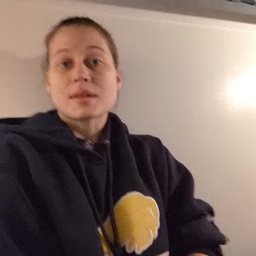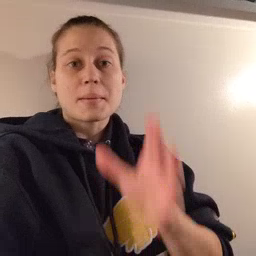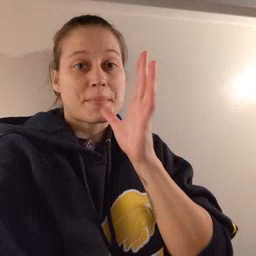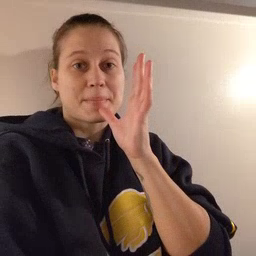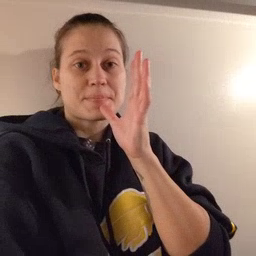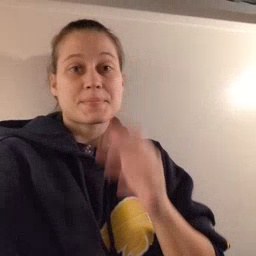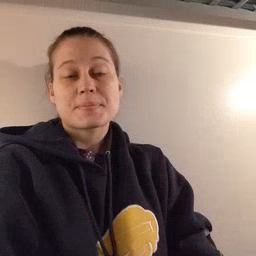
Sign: mom